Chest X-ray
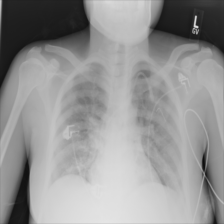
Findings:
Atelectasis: negative
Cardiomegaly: negative
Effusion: negative
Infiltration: negative
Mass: negative
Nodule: negative
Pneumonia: negative
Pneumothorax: negative
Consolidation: negative
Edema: negative
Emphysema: negative
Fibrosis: negative
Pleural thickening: negative
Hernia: negative